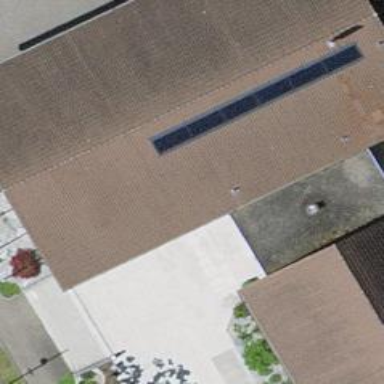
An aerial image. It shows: Building with gabled roof.